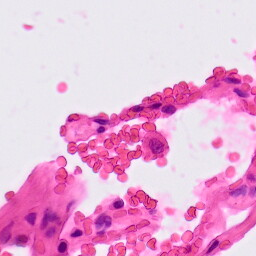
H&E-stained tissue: Lung